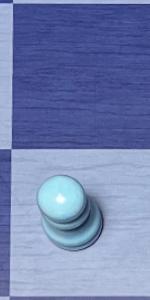
Label: Pawn_White